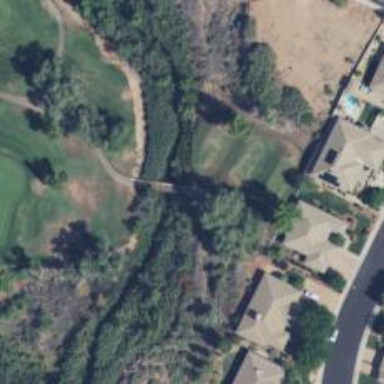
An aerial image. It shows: Service road that includes bridge over golf cart path.